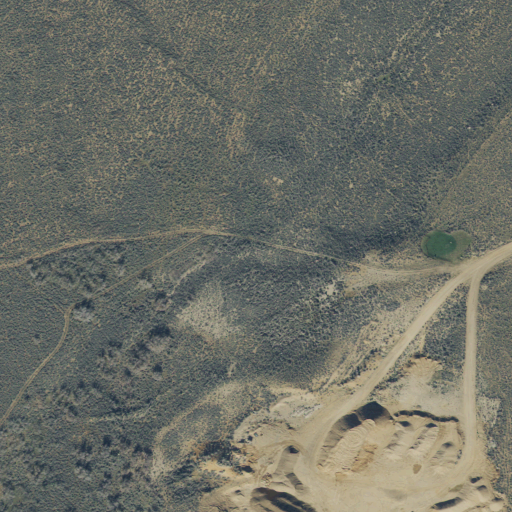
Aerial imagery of valley in Utah named Meetinghouse Canyon containing shrub and open development